Milling tool wear sample.
Tool blade image: 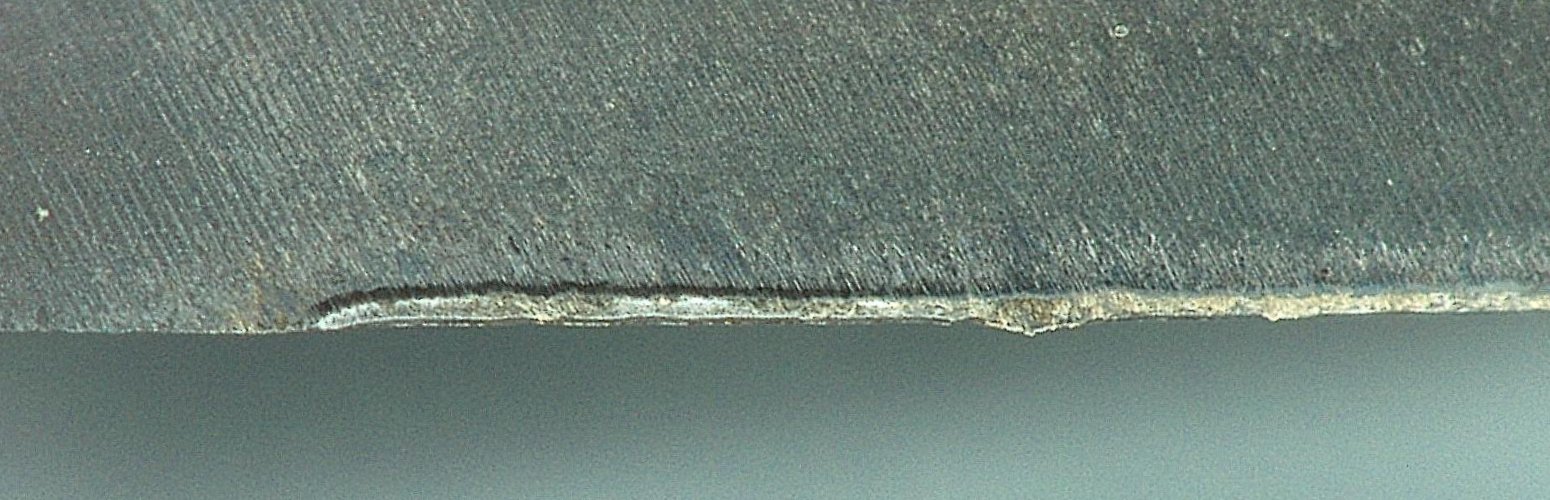
Chip image: 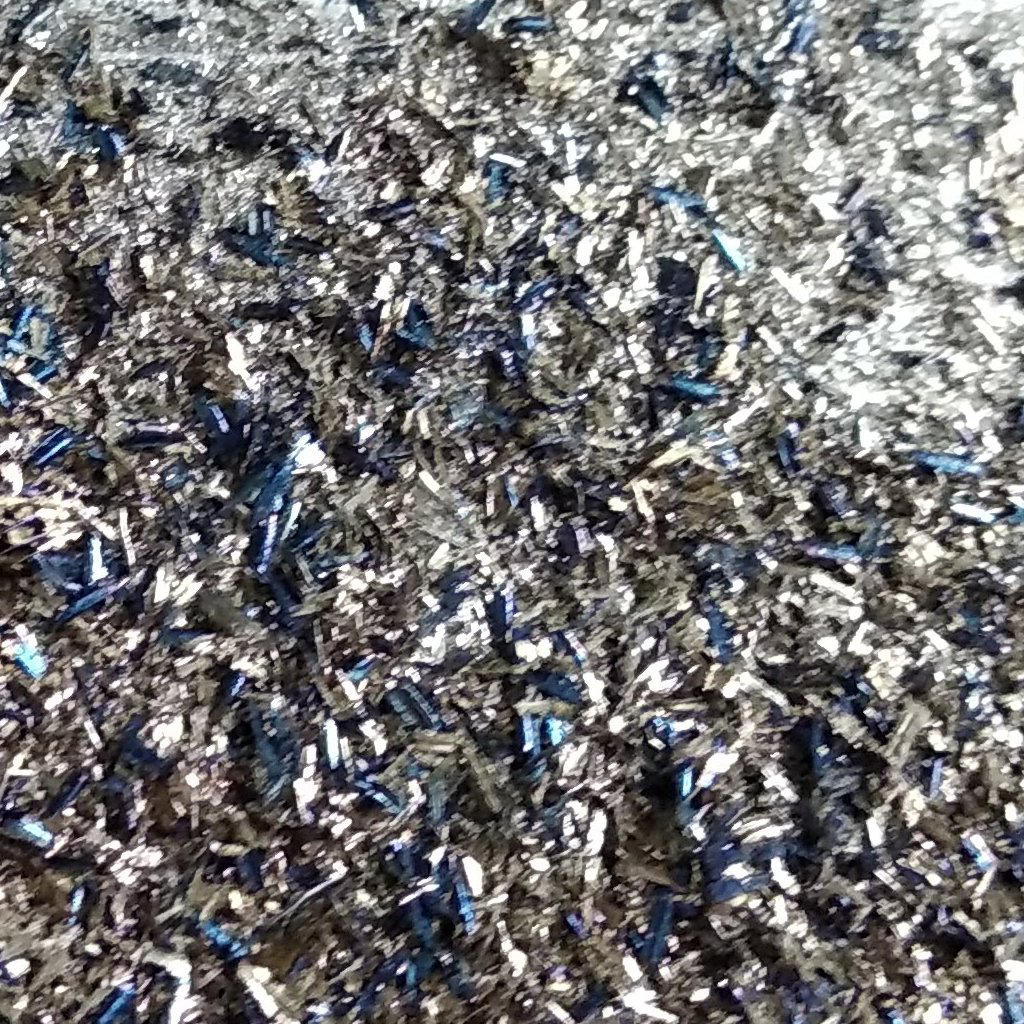
Workpiece image: 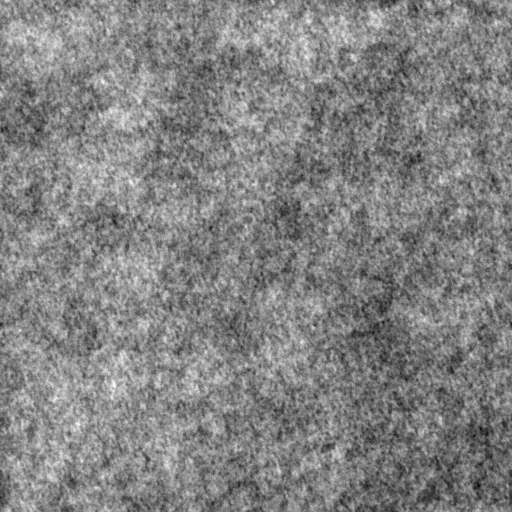
Tool wear state: dulled
Gaps: 18.72
Flank wear: 136.51
Overhang: 11.62
Force-signal Mel-spectrograms (X, Y, Z axes): 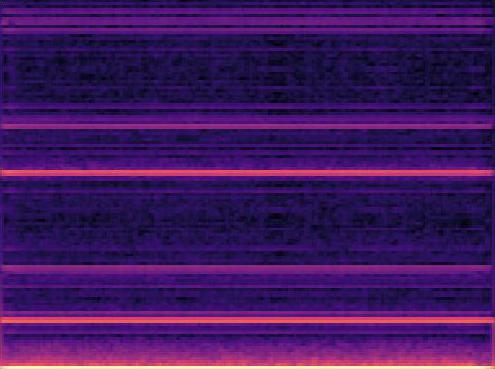 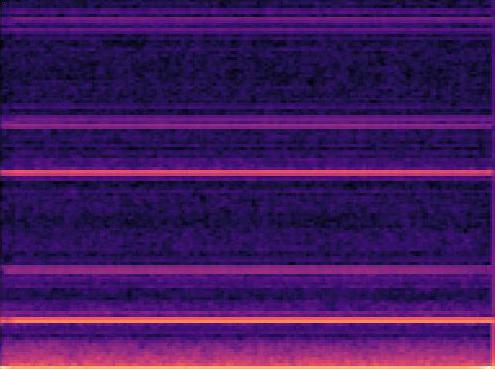 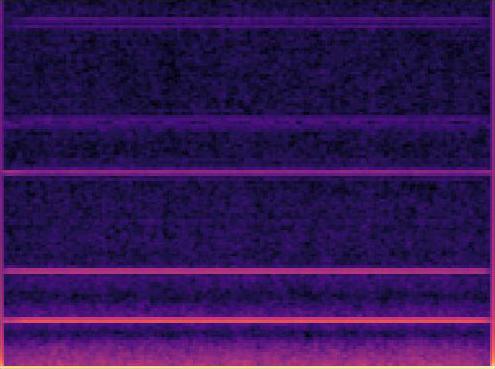
Force-signal scalograms (X, Y, Z axes): 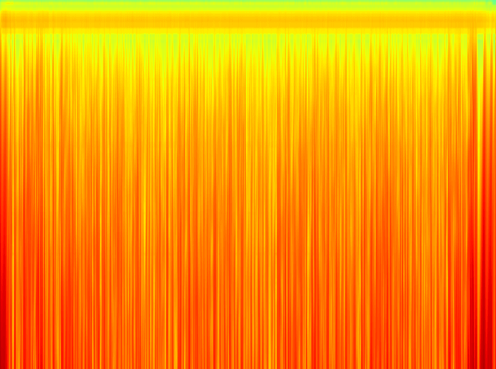 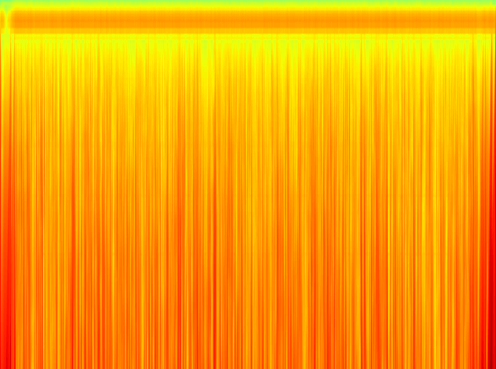 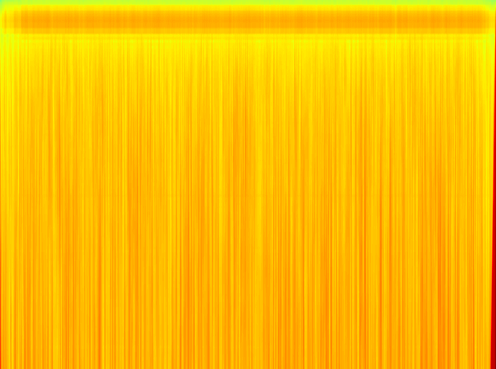
Force phase: accelerated_severe_wear